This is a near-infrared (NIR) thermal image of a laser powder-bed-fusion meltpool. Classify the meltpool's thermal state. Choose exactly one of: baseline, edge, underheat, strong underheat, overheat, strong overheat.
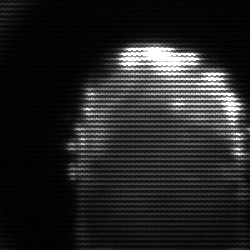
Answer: baseline